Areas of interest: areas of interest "GAC AION Qingnian Road Experience Center"
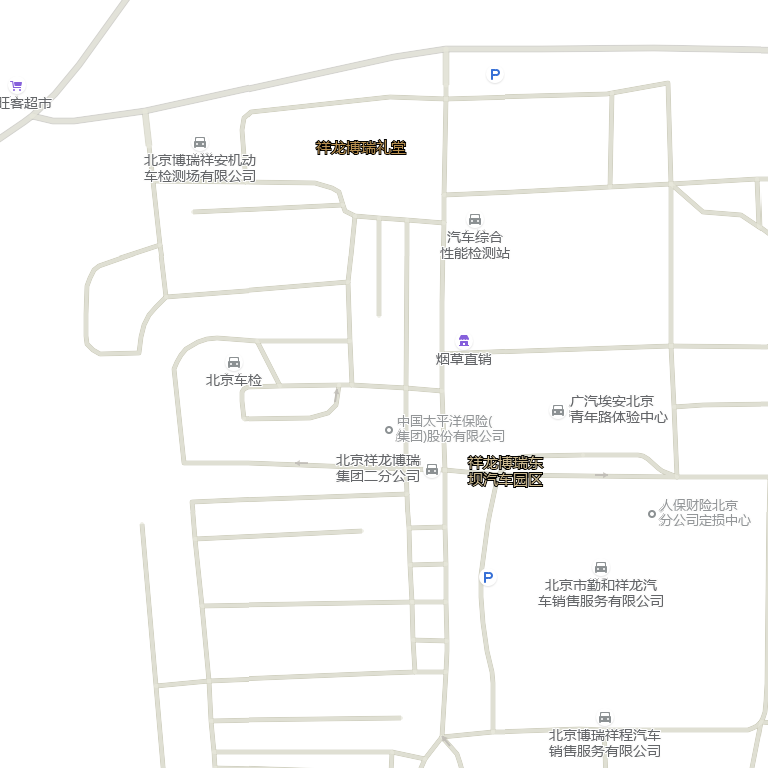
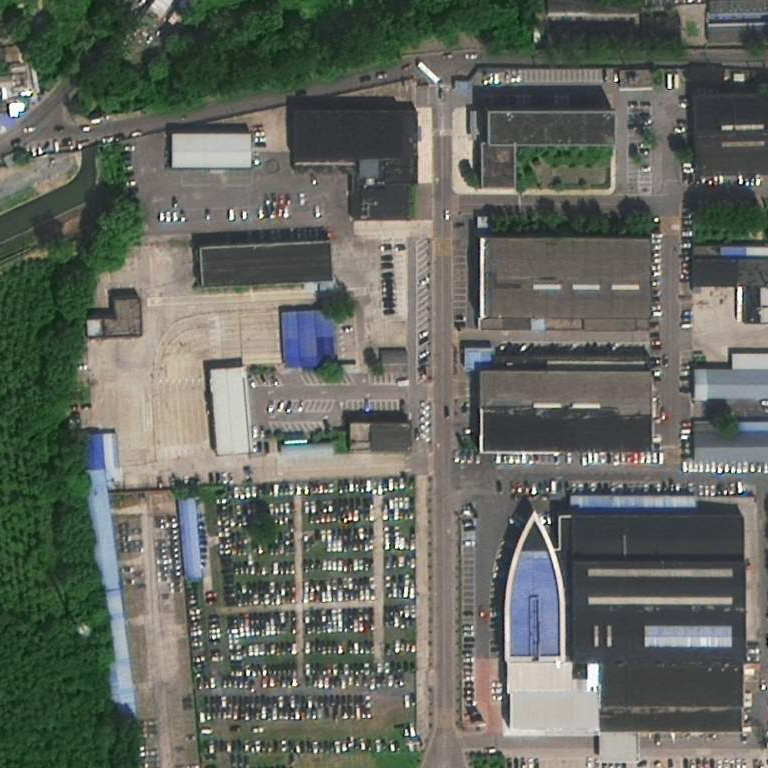